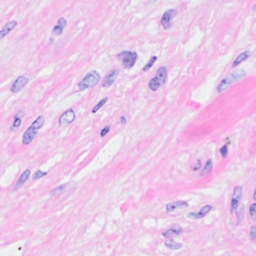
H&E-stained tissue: Breast